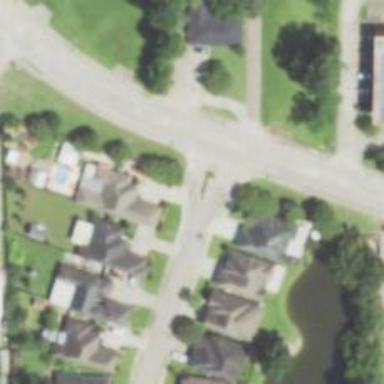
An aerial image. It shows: Residential road with asphalt surface.